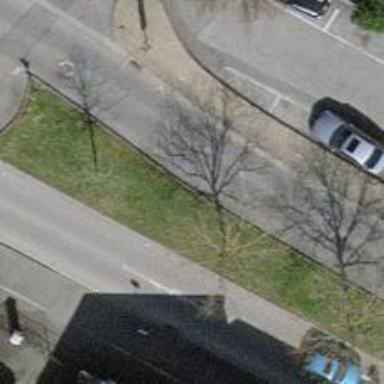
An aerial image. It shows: Beautiful avenue lined with broadleaved trees.